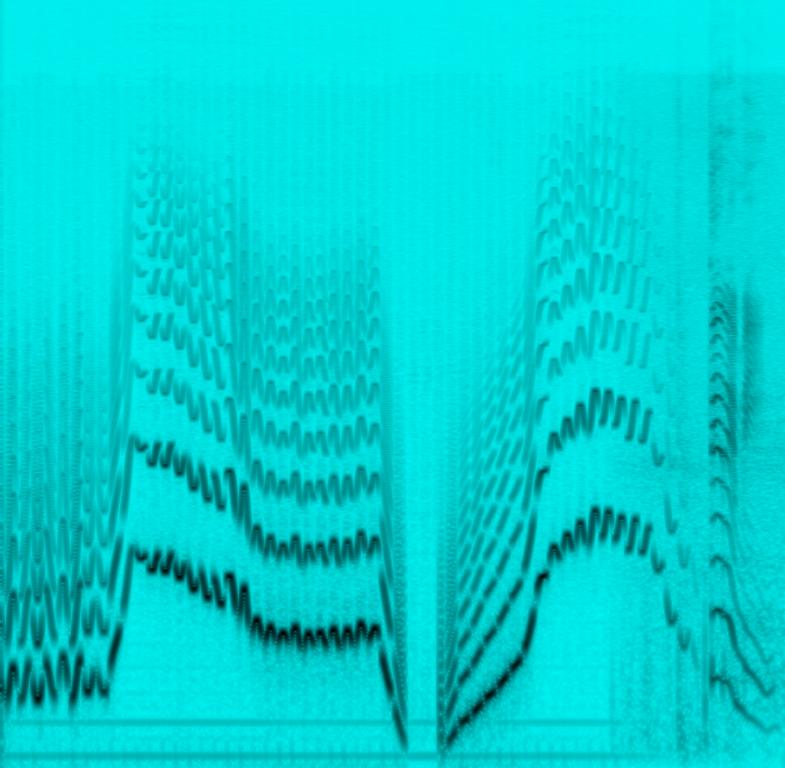
This music is instrumental. The tempo is slow with a theremin solo lead. There is no accompaniment. The music has sharp, high notes with the thereminist playing an electronic syncopated  harmony.